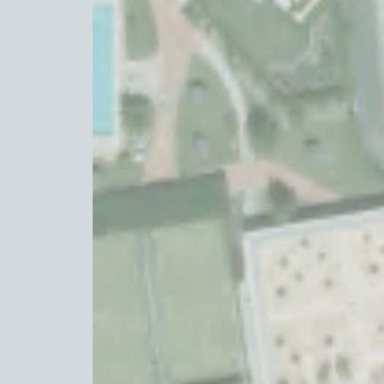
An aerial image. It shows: Tennis court on the leisure land pitch.